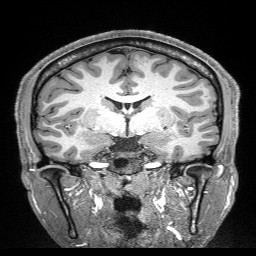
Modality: T1w
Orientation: sagittal